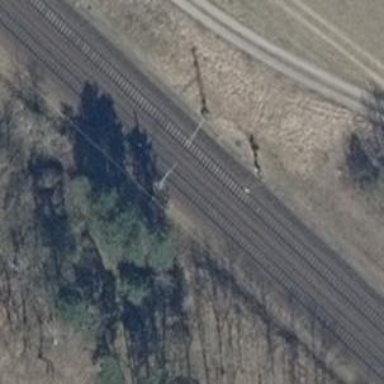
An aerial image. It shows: Solitary milestone along the railway.